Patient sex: M
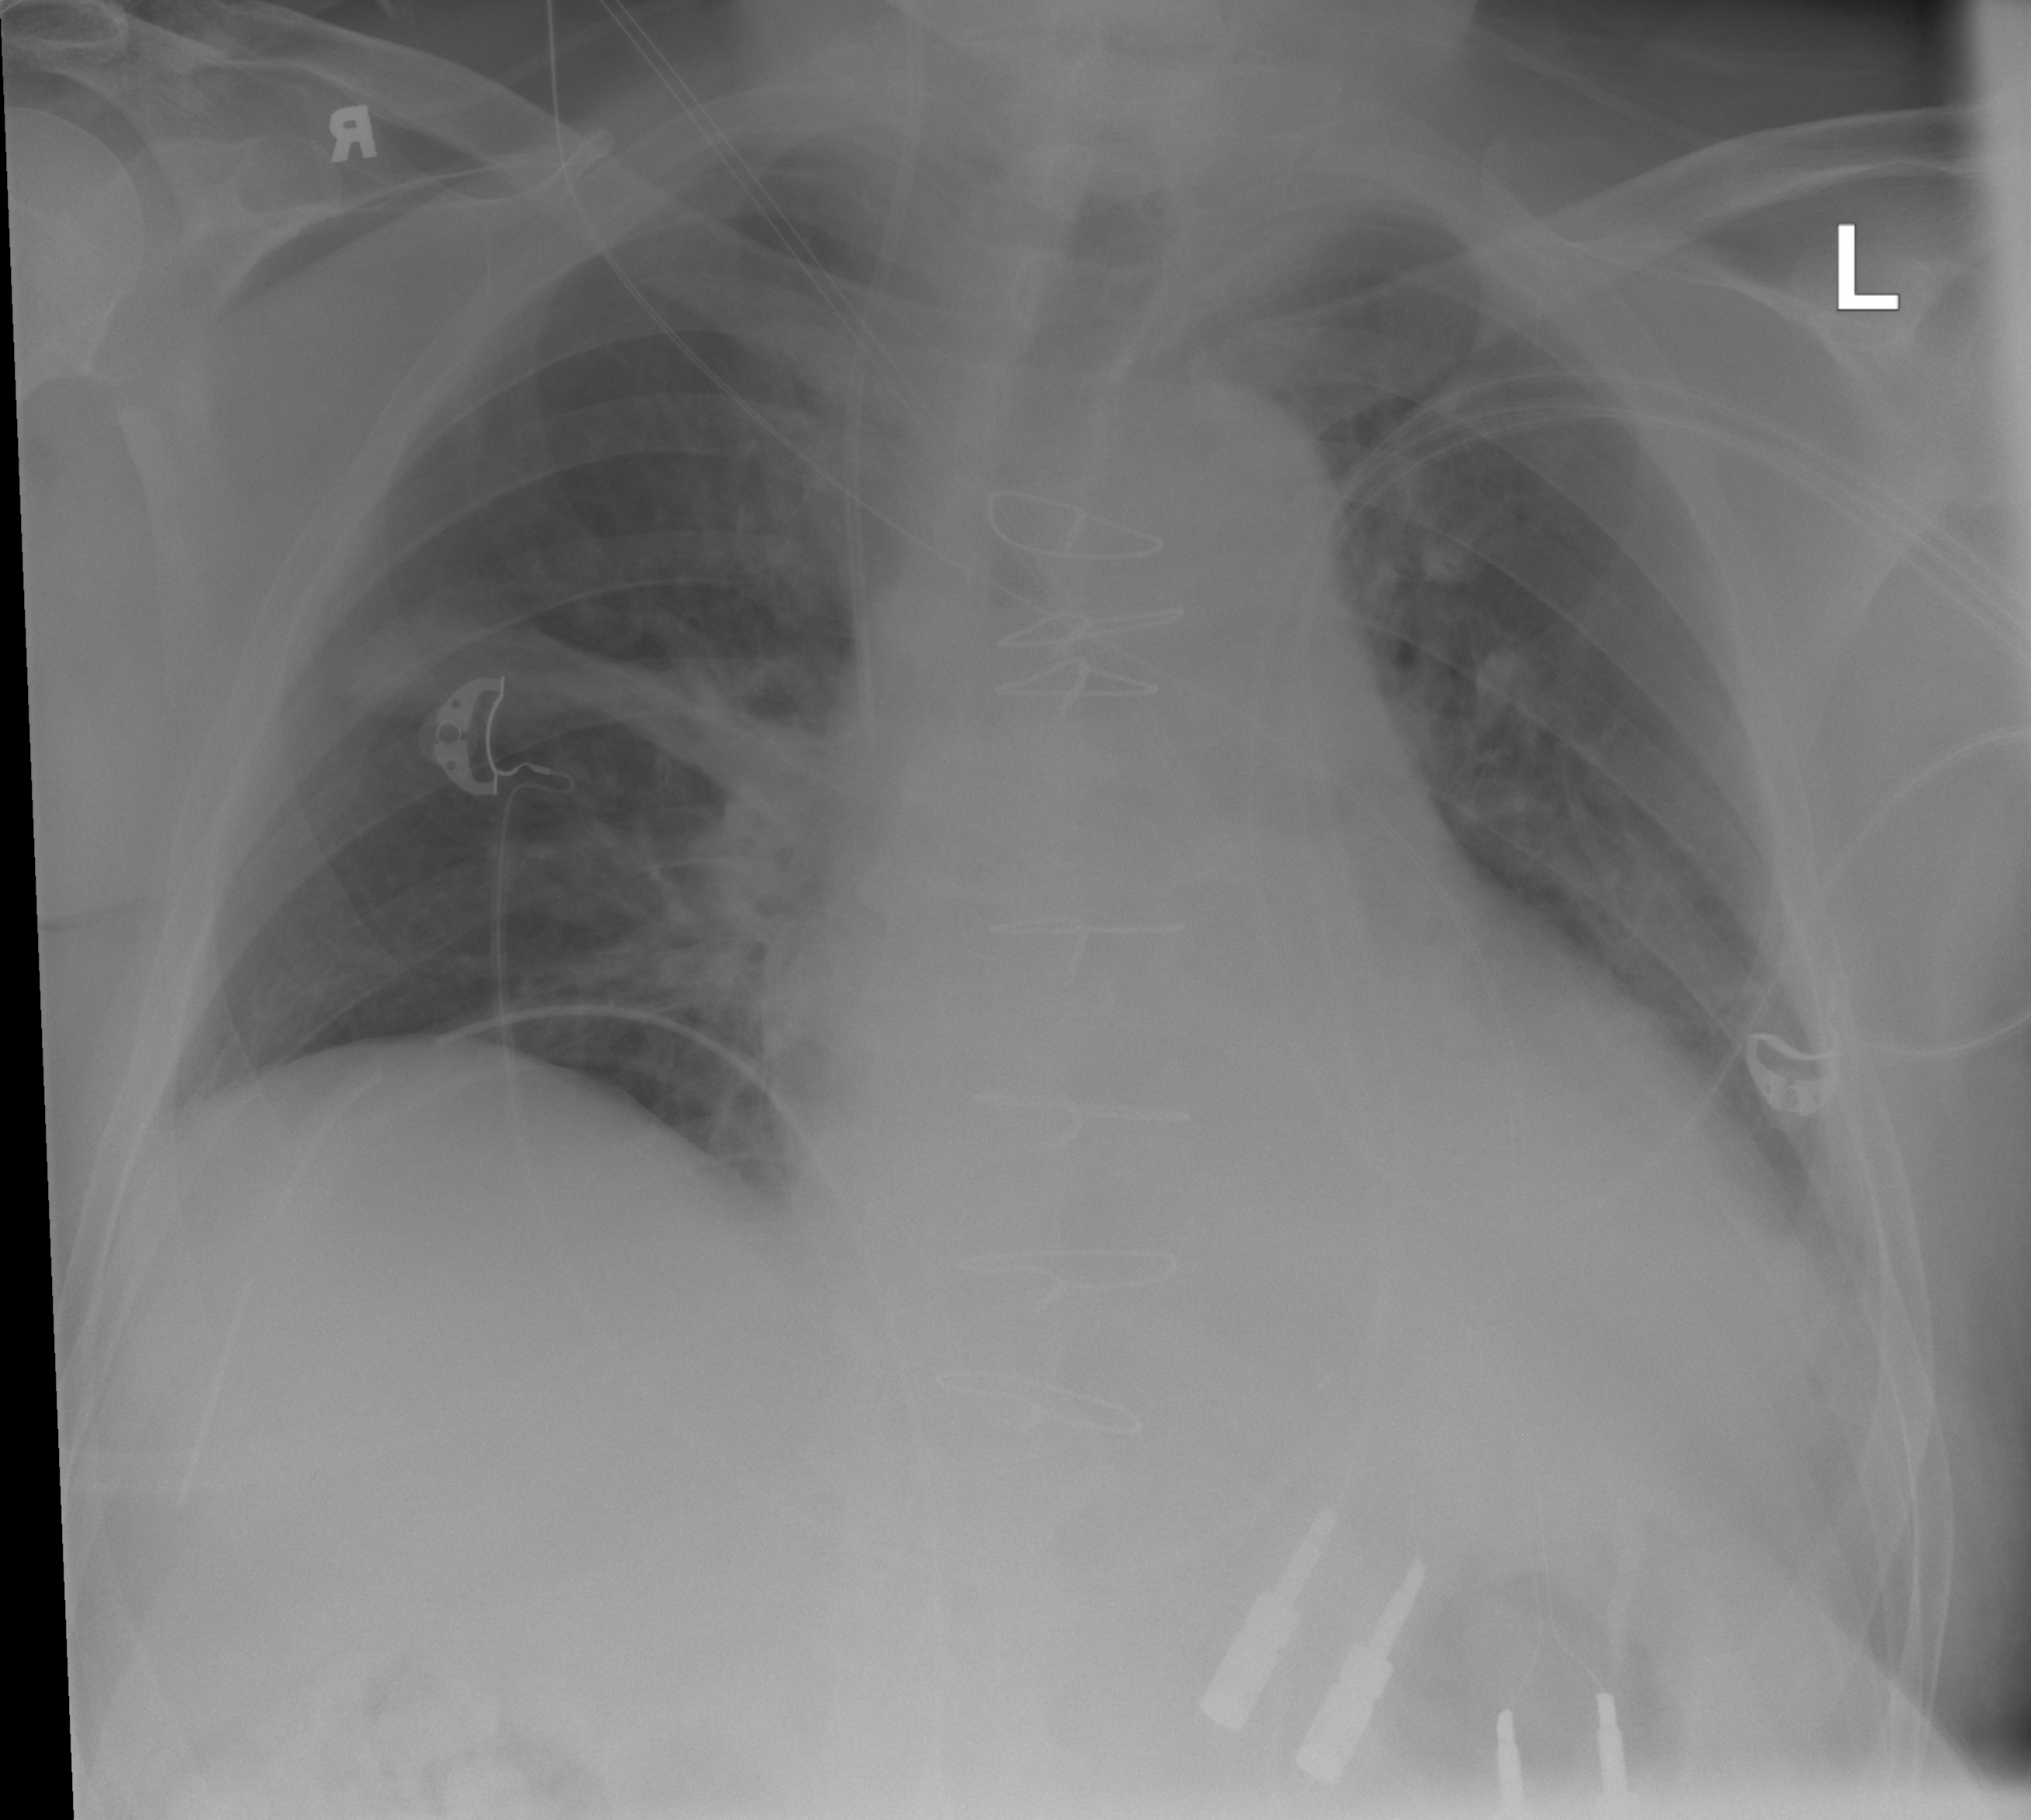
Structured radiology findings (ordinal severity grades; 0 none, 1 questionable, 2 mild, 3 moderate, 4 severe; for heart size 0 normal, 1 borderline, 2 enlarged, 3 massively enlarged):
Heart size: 2
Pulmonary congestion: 0
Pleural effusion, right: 2
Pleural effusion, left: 2
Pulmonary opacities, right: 0
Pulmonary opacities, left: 0
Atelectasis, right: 2
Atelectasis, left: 2